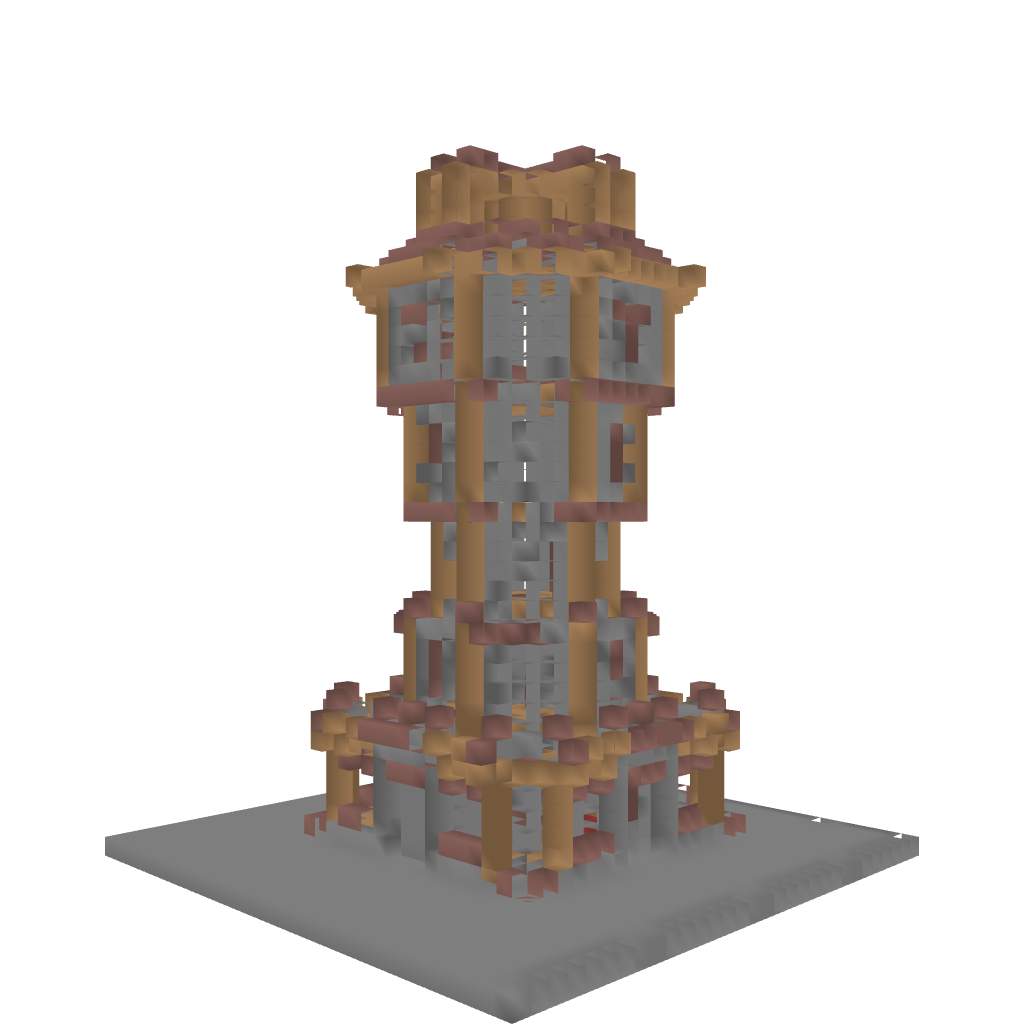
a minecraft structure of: Herobrine's Tower good quality